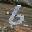
Label: 6